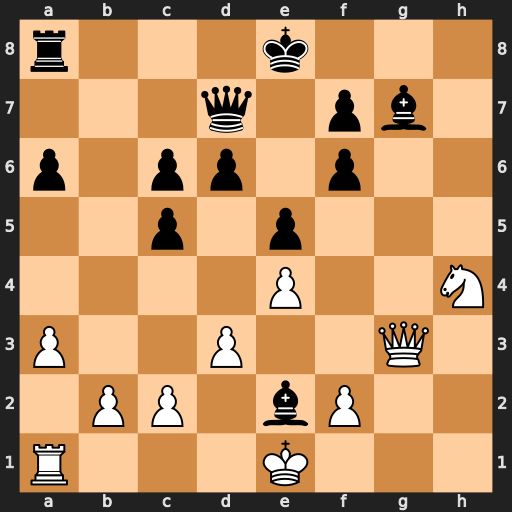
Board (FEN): r3k3/3q1pb1/p1pp1p2/2p1p3/4P2N/P2P2Q1/1PP1bP2/R3K3
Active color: w
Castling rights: Qq
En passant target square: -
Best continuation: Qxg7 O-O-O Kxe2